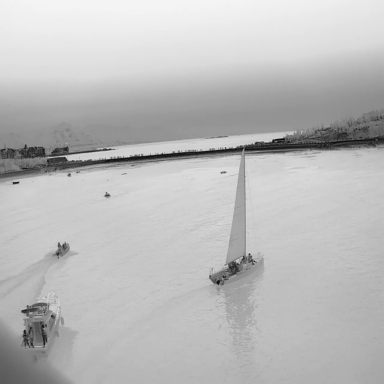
There is a bulk_carrier in the infrared image.